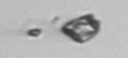
Label: detritus_transparent